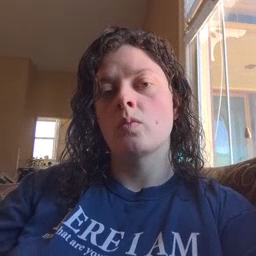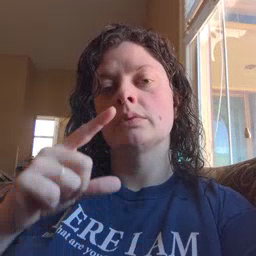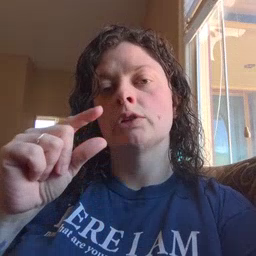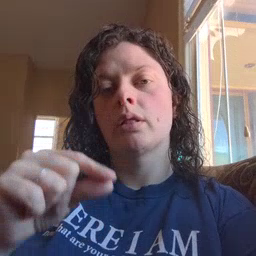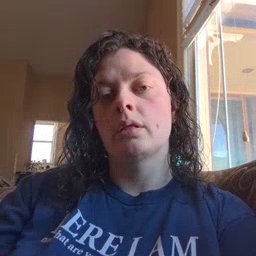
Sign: cereal